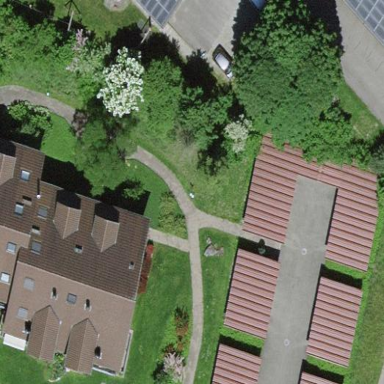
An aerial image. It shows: Residential building.